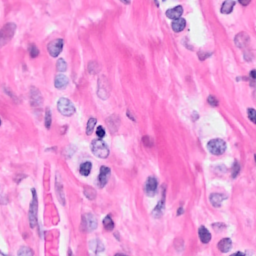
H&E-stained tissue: Breast